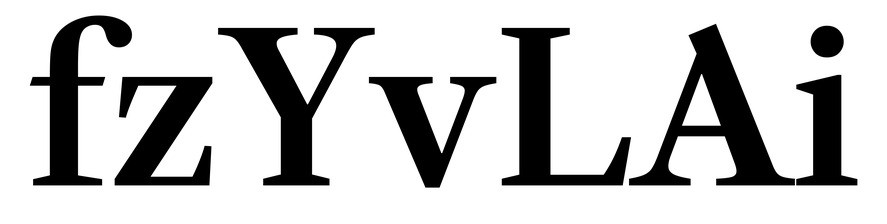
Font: LibreCaslonText_SemiBold